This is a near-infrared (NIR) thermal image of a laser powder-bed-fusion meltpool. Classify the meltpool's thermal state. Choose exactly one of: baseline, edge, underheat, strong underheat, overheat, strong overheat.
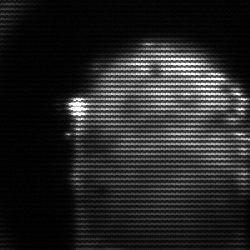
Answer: baseline